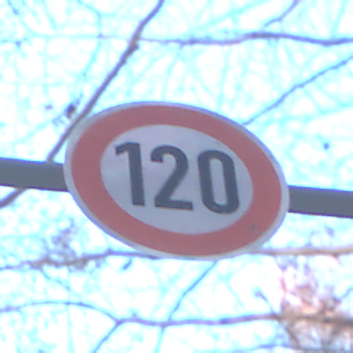
Verkehrszeichen: Geschwindigkeit120
Umgebung: Outdoor, Nature
Tageszeit: SunriseSunset
Wetter: Clear
Licht: Natural
Jahreszeit: Autumn
Kontrast: HighContrast